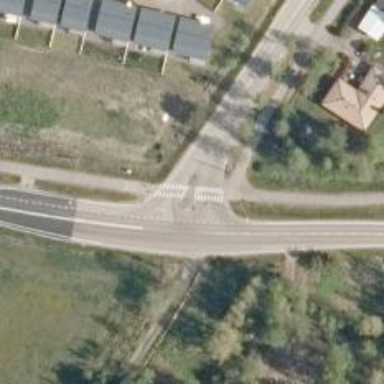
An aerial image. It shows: Uncontrolled crossing with pedestrian island.